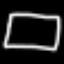
Label: square